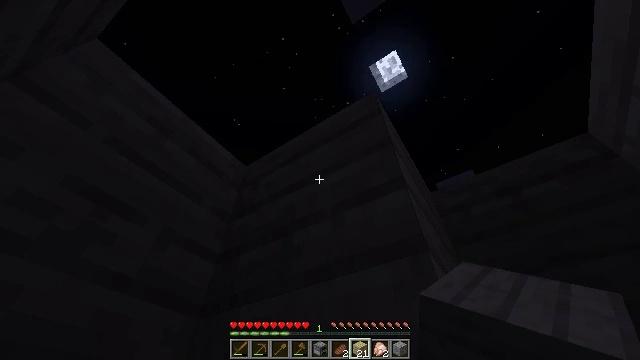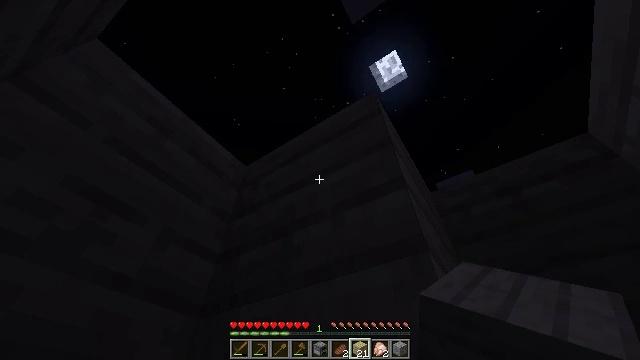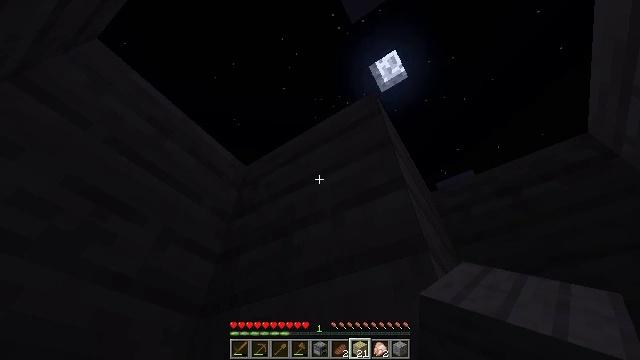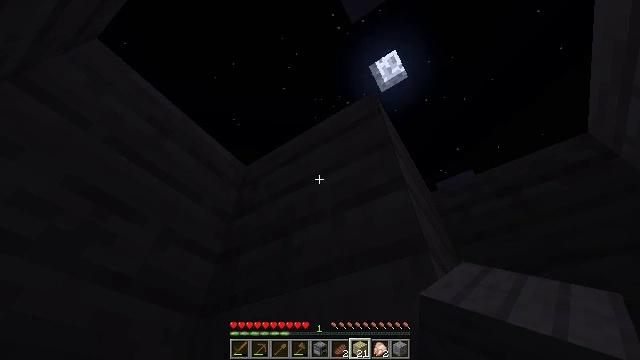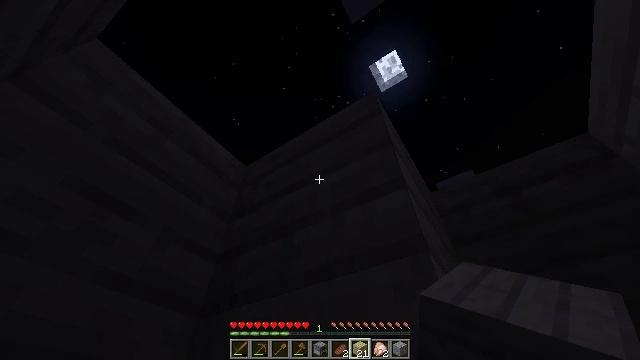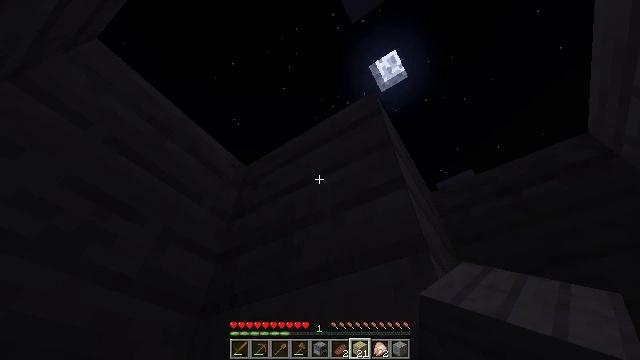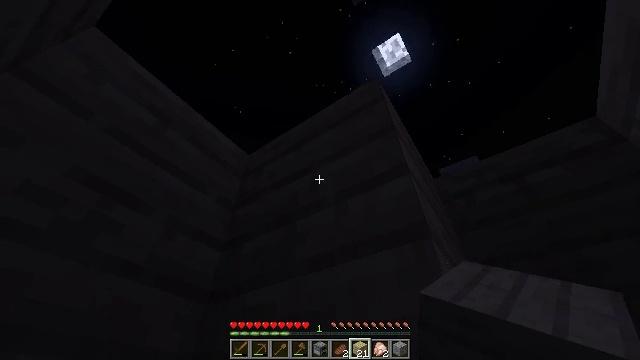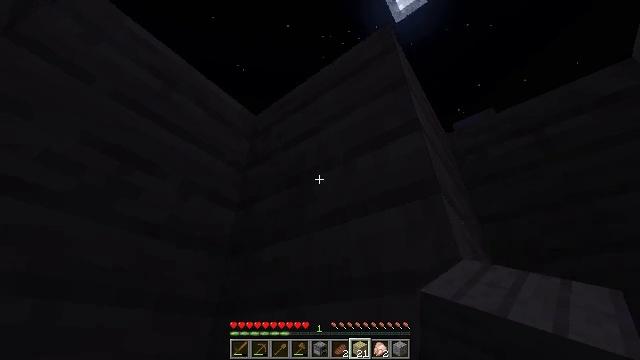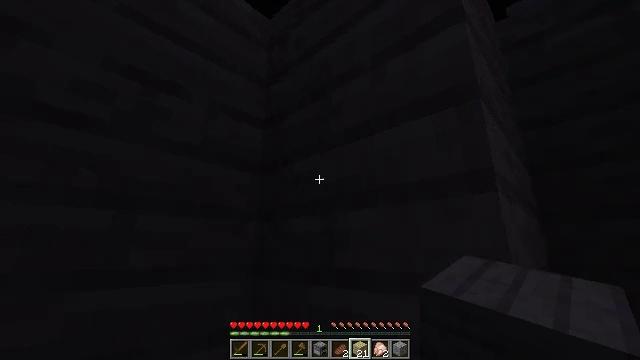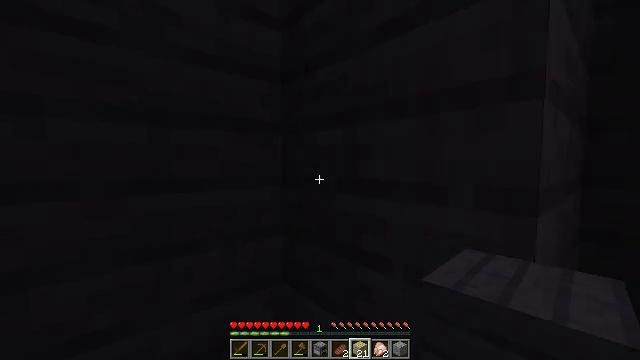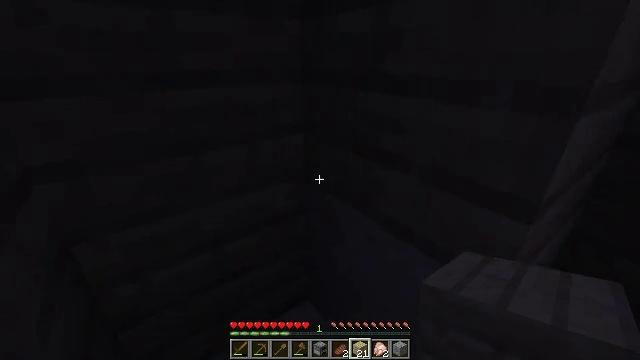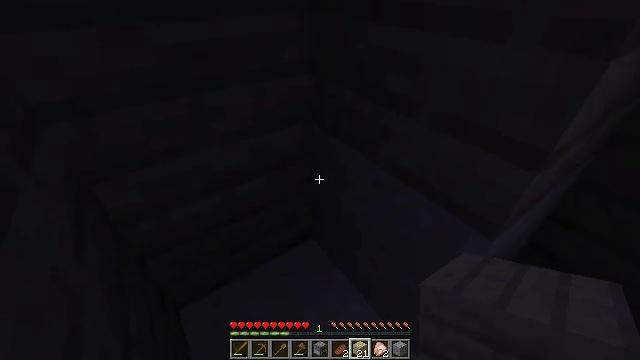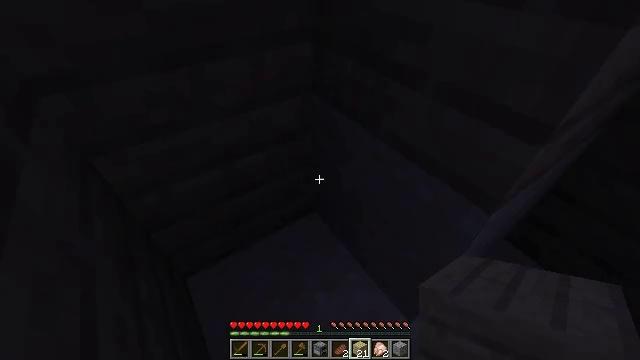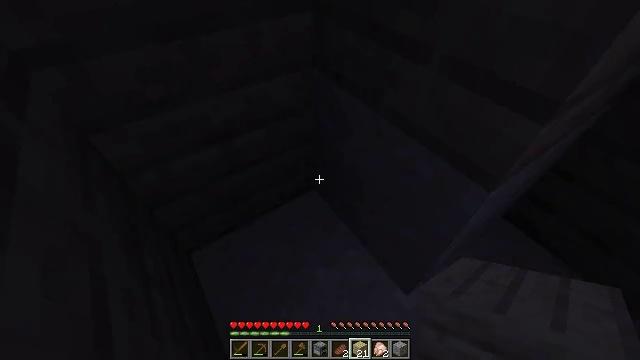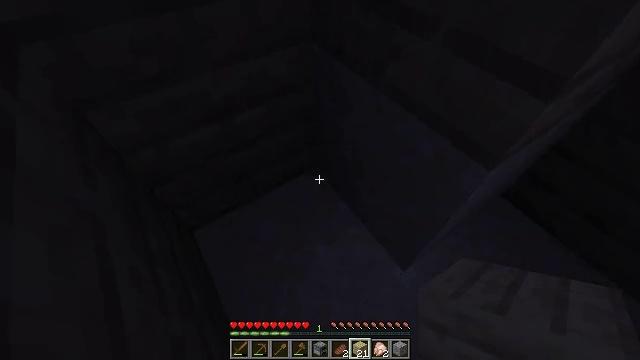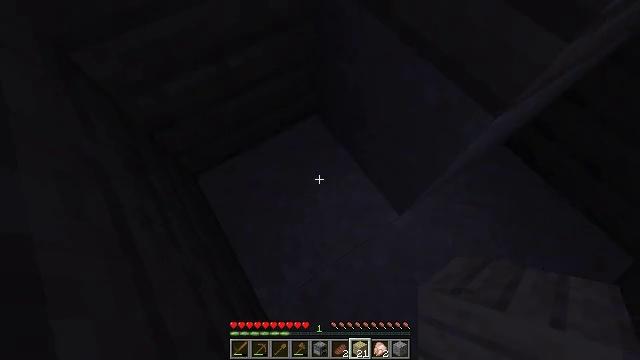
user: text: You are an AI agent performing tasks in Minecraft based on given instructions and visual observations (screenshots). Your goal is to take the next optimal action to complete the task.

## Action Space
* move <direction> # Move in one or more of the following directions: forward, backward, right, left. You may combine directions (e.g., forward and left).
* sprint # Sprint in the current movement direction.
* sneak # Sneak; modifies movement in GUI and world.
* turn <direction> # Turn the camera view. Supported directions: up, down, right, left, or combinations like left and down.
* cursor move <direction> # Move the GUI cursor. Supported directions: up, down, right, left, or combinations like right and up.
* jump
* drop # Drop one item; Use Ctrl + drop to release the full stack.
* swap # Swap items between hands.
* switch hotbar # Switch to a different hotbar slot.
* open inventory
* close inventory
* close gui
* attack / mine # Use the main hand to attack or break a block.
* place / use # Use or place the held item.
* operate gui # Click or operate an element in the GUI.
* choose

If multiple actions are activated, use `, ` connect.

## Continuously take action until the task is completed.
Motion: motion action
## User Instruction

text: Remove birch planks to collect them.
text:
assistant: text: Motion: no_op
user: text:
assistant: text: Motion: no_op
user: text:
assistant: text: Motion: no_op
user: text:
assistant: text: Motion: no_op
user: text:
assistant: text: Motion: no_op
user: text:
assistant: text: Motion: turn down
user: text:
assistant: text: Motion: turn left and down
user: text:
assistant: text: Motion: turn left and down
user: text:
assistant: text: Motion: turn left and down
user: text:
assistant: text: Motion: turn left and down
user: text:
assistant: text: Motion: turn left and down
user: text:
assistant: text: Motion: turn down
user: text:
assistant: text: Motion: turn down
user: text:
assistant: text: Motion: turn down
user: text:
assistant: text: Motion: turn down
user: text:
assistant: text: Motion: turn down
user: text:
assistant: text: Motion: turn left and down
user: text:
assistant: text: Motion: no_op
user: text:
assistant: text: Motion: no_op
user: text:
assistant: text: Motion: turn up
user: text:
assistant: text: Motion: turn up
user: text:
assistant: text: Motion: no_op
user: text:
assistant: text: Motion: turn up
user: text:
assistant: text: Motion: no_op
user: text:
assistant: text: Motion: no_op
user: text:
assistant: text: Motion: no_op
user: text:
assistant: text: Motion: no_op
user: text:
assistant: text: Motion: no_op
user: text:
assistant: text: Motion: no_op
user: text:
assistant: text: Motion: turn up